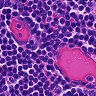
Metastatic tissue present: no